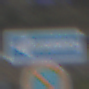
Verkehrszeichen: EinbahnstrasseLinksweisend
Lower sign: EingeschraenktesHalteverbot
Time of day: SunriseSunset
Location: Outdoor (RoadRail)
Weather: PartlyCloudy
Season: NotSpecified
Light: Natural